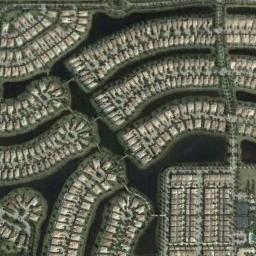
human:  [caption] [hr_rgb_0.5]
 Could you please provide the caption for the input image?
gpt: The residential distribution is strange .

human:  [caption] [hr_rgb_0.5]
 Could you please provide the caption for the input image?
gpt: The dense residential is next to the water .

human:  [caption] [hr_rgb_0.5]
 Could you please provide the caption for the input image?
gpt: A dense residential area has a lot of greenery and lots of houses neatly arranged .

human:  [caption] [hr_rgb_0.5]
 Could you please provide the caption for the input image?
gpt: There are many roads and trees in densely populated areas as well as circularly arranged houses and lakes spaced .

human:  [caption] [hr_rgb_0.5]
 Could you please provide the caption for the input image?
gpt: There are many yellow buildings arranged neatly on a dense residential area .